Question: I would like to format my listview item like the picture below but I am horrible with CSS. As you can see with my code below I have an image titled "menu_icon" but I don't want that and whenever I try to remove it the formatting goes crazy. As you can see, I would also like to change the gear color to green and keep the text area on both sides white. Thank you in advance =)

'''
<html>
<head>
<meta name="viewport" content="width=device-width, initial-scale=1">
<link rel="stylesheet" href="http://code.jquery.com/mobile/1.4.5/jquery.mobile-1.4.5.min.css">
<script src="http://code.jquery.com/jquery-1.11.1.min.js"></script>
<script src="http://code.jquery.com/mobile/1.4.5/jquery.mobile-1.4.5.min.js"></script>
</head>
<div data-role="page" id="page1">
<div data-role="header" data-position="fixed" data-tap-toggle="false">
<h1>My page</h1>
</div>
<div role="main" class="ui-content">
<ul data-role="listview" data-inset="true">
<li>
<a href="./menu_icon.png"></a>
<a href="#download" data-transition="pop" data-icon="gear">Download Browser</a>
</li>
<li>
<a href="#"></a>
<a href="#download" data-transition="pop" data-icon="gear">Download Browser</a>
</li>
</ul>
</div>
<div data-role="footer" data-position="fixed" data-tap-toggle="false">
<h1>My page footer</h1>
</div>
</div>
</html>
'''
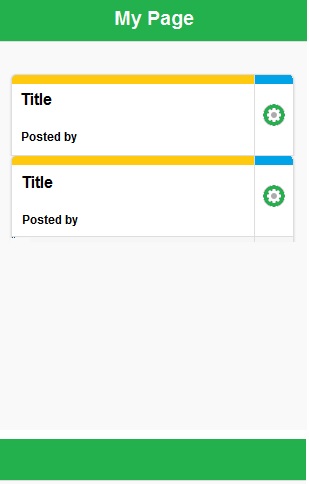
Answer: Try something like this:
'''
<style>
.ui-header, .ui-footer,
.ui-btn-icon-notext:after {
background-color: #23B14D !important;
color: #fff !important;
text-shadow: none !important;
}
.ui-btn {
background-color: #fff !important;
}
.ui-li-has-alt a:first-child {
border-top: #FFC90F 8px solid !important;
}
.ui-li-has-alt a:last-child {
border-top: #00A3E8 8px solid !important;
}
</style>
'''